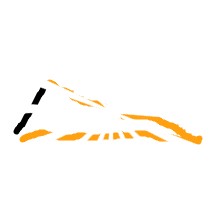
Shape: triangle